Interaction volume radius: 5 \u00c5
Interaction volume height: 25 \u00c5
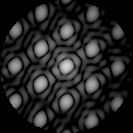
Disorder parameter: 0.1102